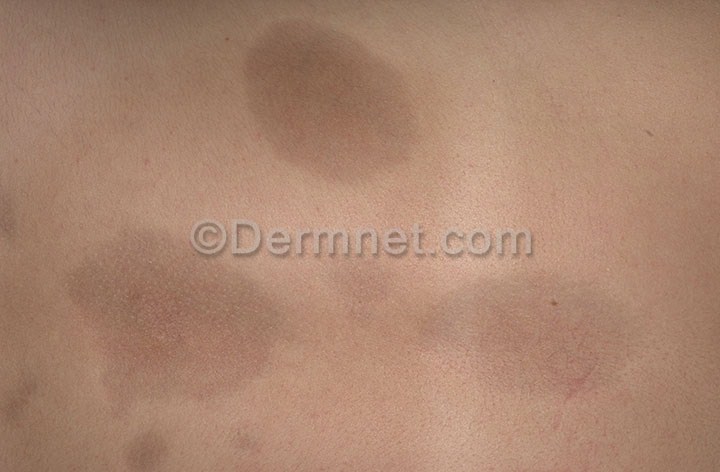
Disease: Lupus and other Connective Tissue diseases